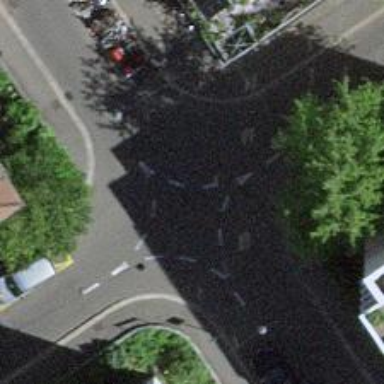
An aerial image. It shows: Residential road with asphalt surface. The road has sidewalks on both sides and opposite cycleway.